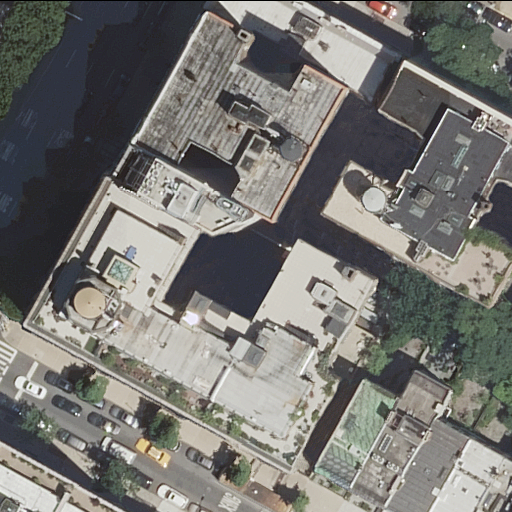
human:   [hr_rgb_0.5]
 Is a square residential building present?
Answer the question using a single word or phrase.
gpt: no

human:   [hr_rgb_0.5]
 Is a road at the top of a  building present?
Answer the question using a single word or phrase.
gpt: yes

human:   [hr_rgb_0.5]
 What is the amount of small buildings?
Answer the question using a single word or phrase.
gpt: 1

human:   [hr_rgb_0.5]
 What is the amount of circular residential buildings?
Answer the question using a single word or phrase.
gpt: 0

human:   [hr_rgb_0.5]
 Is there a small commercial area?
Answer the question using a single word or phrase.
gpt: no

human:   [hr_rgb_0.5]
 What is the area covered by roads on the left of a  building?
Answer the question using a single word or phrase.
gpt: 0m2

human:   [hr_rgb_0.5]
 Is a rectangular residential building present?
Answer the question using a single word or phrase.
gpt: yes

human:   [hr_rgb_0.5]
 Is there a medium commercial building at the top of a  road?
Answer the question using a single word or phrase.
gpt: no

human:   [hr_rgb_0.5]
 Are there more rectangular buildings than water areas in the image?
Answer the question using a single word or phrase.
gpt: yes

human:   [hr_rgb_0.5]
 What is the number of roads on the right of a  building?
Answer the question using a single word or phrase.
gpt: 1

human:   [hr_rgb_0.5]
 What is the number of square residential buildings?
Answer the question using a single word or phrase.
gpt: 0

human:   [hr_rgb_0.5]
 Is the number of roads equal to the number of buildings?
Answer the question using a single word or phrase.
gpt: no

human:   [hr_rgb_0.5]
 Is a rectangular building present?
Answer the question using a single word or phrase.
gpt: yes

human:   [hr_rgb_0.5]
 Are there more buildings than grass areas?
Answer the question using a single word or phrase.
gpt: yes

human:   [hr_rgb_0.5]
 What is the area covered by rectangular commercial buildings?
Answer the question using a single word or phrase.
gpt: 0m2

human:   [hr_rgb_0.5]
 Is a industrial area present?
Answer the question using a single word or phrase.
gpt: no

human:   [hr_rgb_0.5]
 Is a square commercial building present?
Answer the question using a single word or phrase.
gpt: no

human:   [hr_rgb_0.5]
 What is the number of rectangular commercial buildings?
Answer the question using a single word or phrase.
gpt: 0

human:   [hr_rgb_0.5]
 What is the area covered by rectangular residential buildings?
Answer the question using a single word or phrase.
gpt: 703m2

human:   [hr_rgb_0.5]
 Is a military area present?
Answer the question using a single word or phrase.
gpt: no

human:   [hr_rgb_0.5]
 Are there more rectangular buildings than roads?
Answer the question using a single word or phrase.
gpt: yes

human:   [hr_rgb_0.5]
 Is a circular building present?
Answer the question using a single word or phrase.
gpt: no

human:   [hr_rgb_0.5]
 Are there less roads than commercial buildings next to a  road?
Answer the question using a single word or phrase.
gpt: no

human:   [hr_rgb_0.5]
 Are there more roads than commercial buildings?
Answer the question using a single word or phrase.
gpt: yes

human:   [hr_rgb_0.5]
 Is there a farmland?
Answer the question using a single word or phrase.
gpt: no

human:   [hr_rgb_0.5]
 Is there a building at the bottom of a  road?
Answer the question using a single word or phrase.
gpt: yes

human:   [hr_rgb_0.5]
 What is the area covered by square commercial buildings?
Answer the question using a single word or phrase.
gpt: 0m2

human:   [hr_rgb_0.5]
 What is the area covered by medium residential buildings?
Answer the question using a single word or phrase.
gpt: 1191m2

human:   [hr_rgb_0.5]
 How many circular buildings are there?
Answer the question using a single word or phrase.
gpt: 0

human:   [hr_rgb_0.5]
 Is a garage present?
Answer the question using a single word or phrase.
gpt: no

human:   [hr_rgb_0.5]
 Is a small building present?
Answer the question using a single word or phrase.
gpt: yes

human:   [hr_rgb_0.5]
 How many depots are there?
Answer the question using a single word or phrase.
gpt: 0

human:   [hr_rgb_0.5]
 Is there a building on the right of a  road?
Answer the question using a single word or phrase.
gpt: yes

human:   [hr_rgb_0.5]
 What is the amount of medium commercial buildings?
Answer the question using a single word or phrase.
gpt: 0

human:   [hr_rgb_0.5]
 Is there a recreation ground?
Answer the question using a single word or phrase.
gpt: no

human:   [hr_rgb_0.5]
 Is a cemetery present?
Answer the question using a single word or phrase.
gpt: no